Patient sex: M
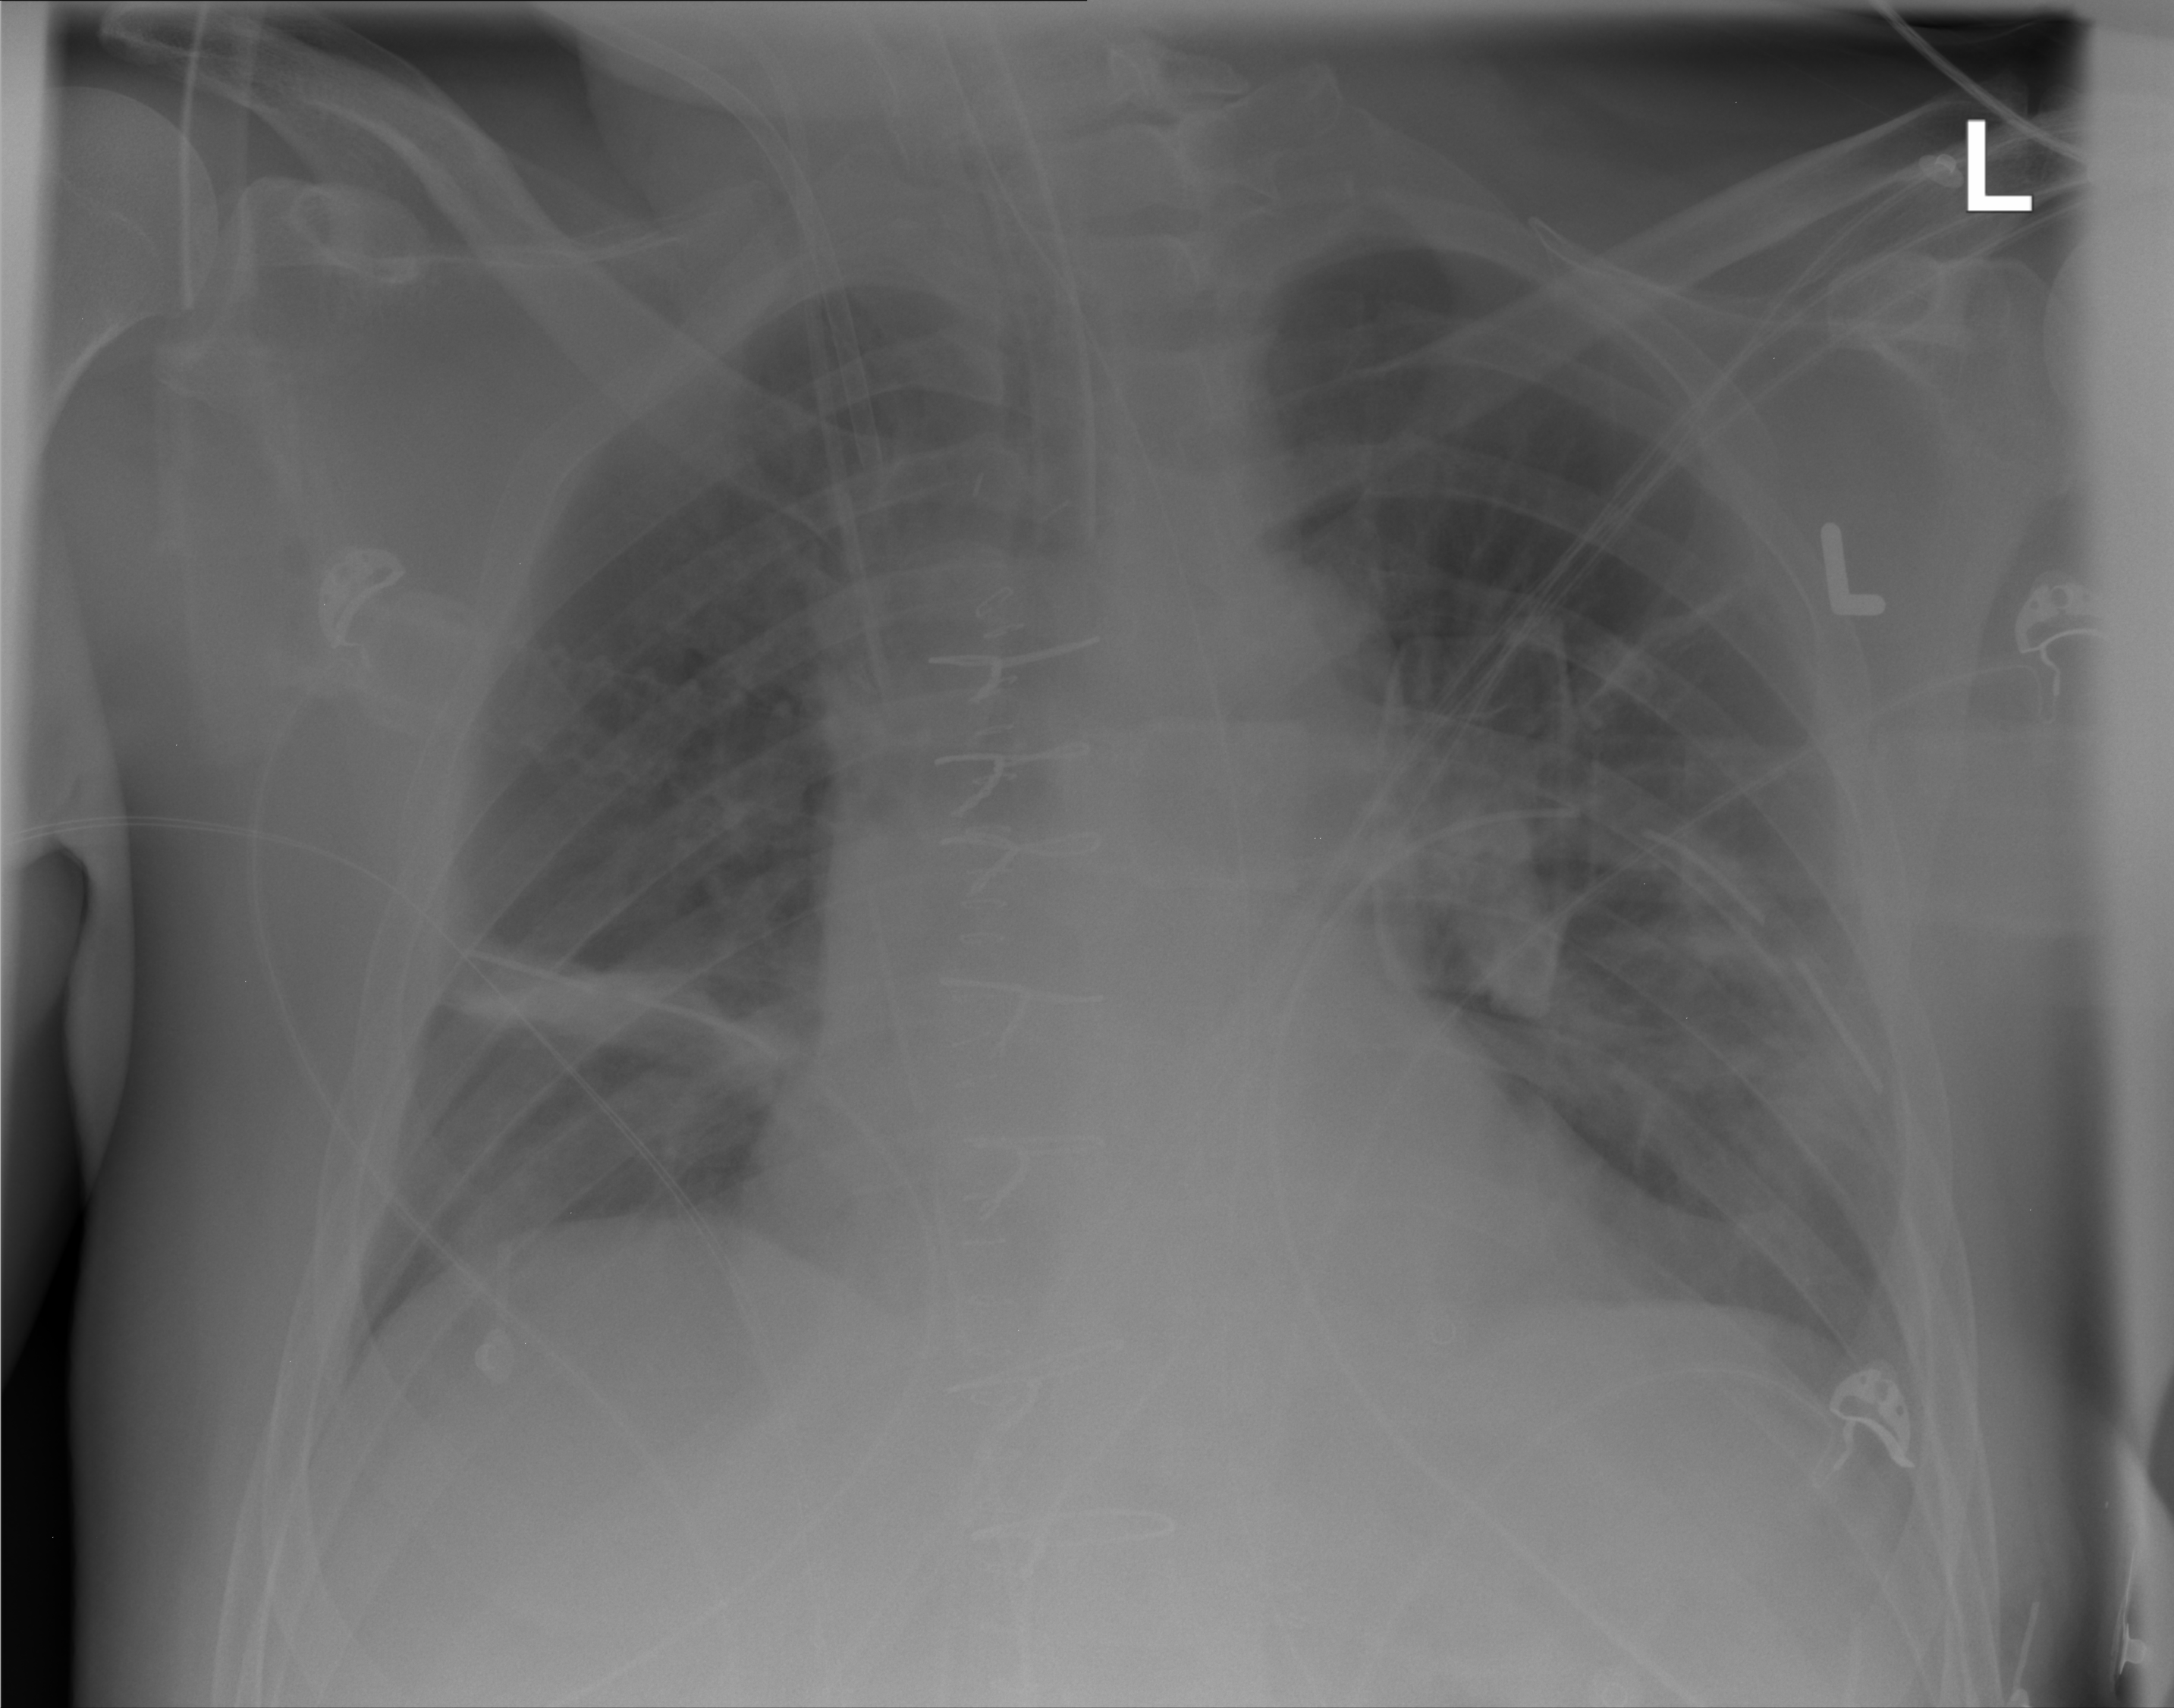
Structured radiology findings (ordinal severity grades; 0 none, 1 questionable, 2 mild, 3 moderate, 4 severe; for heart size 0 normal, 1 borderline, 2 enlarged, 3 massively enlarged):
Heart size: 0
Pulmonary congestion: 0
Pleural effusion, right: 0
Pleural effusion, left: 0
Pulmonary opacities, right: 0
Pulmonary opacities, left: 0
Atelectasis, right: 2
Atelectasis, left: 0